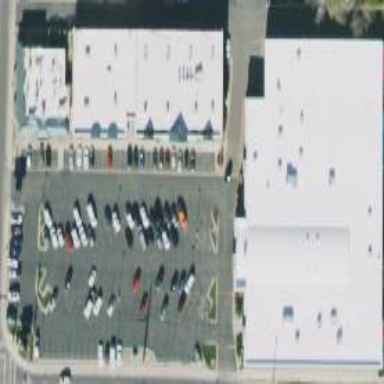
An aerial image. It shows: Retail area.